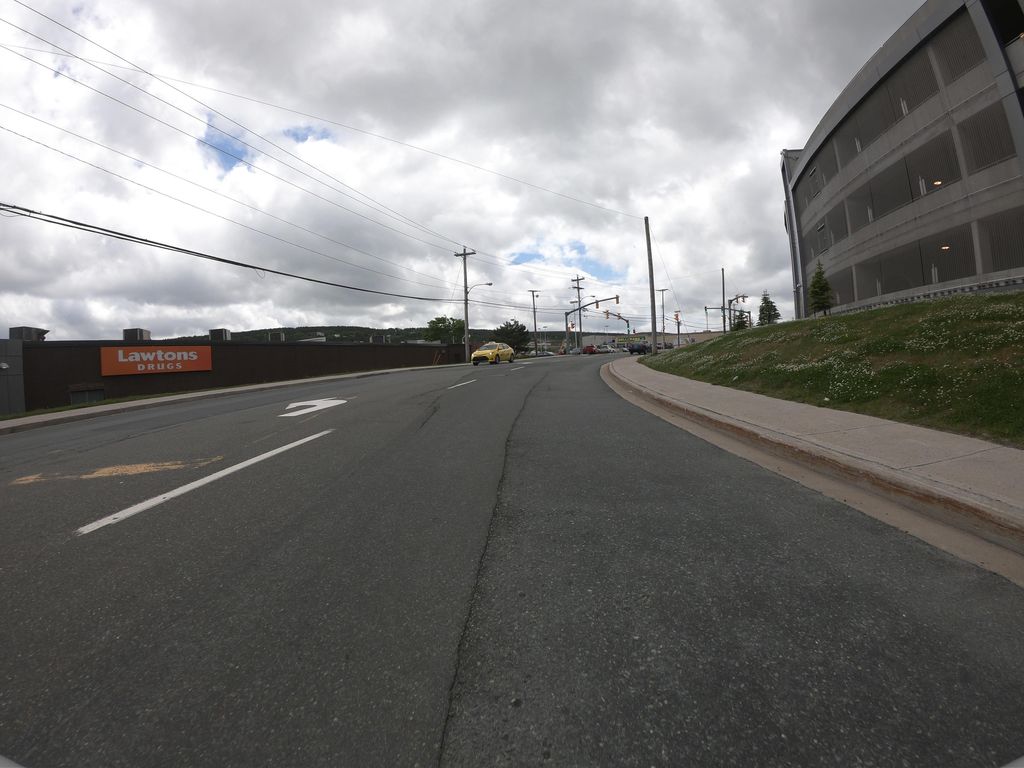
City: st_johns